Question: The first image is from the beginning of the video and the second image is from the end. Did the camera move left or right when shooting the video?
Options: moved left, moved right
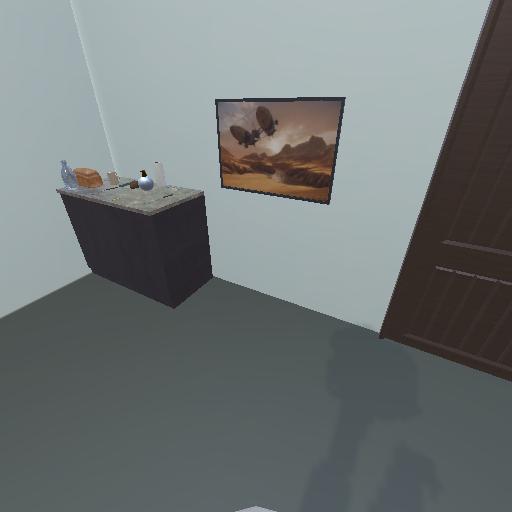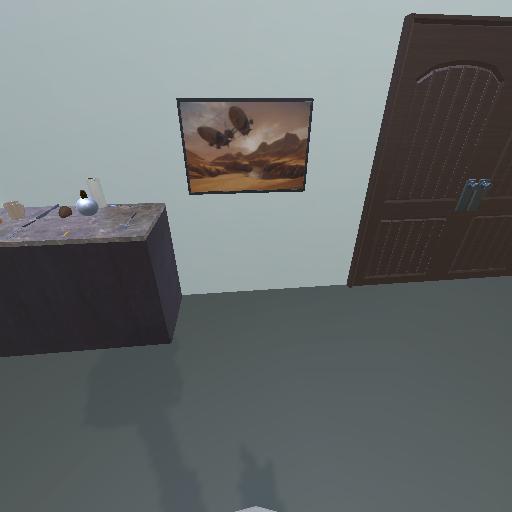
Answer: moved left